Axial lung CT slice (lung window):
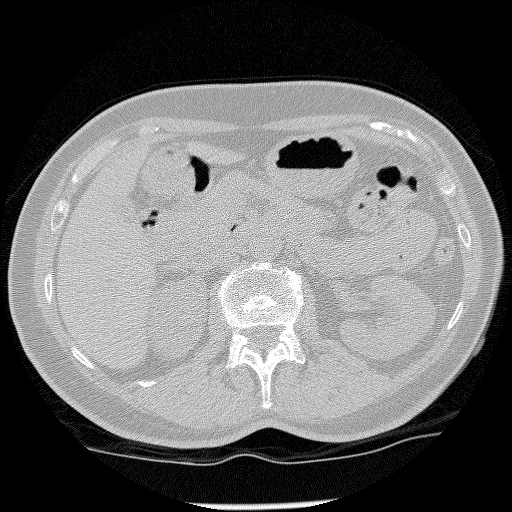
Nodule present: no